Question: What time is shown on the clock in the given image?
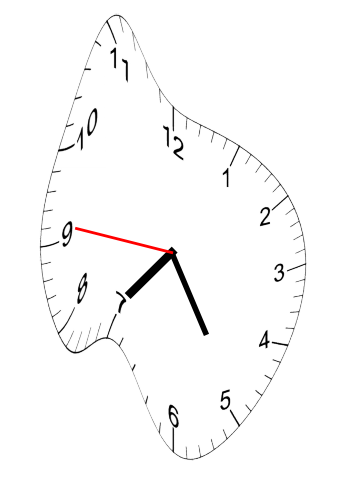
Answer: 07:24:46